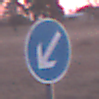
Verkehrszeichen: VorgeschriebeneVorbeifahrtLinks
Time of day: SunriseSunset
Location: Outdoor (Nature)
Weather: Clear
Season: NotSpecified
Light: Natural